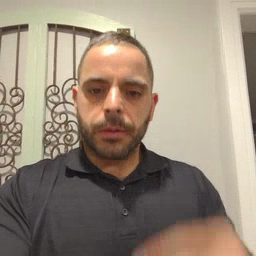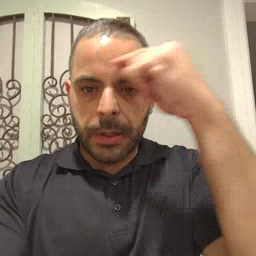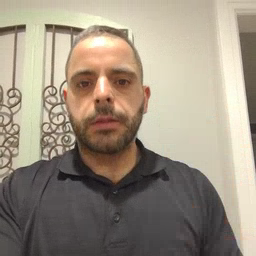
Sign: black